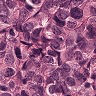
Metastatic tissue present: yes